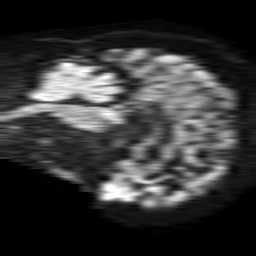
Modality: TRACE
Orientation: sagittal
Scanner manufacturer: philips
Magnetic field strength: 1.5 T
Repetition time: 4.6 s
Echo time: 0.08631 s